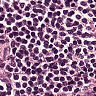
Metastatic tissue present: no